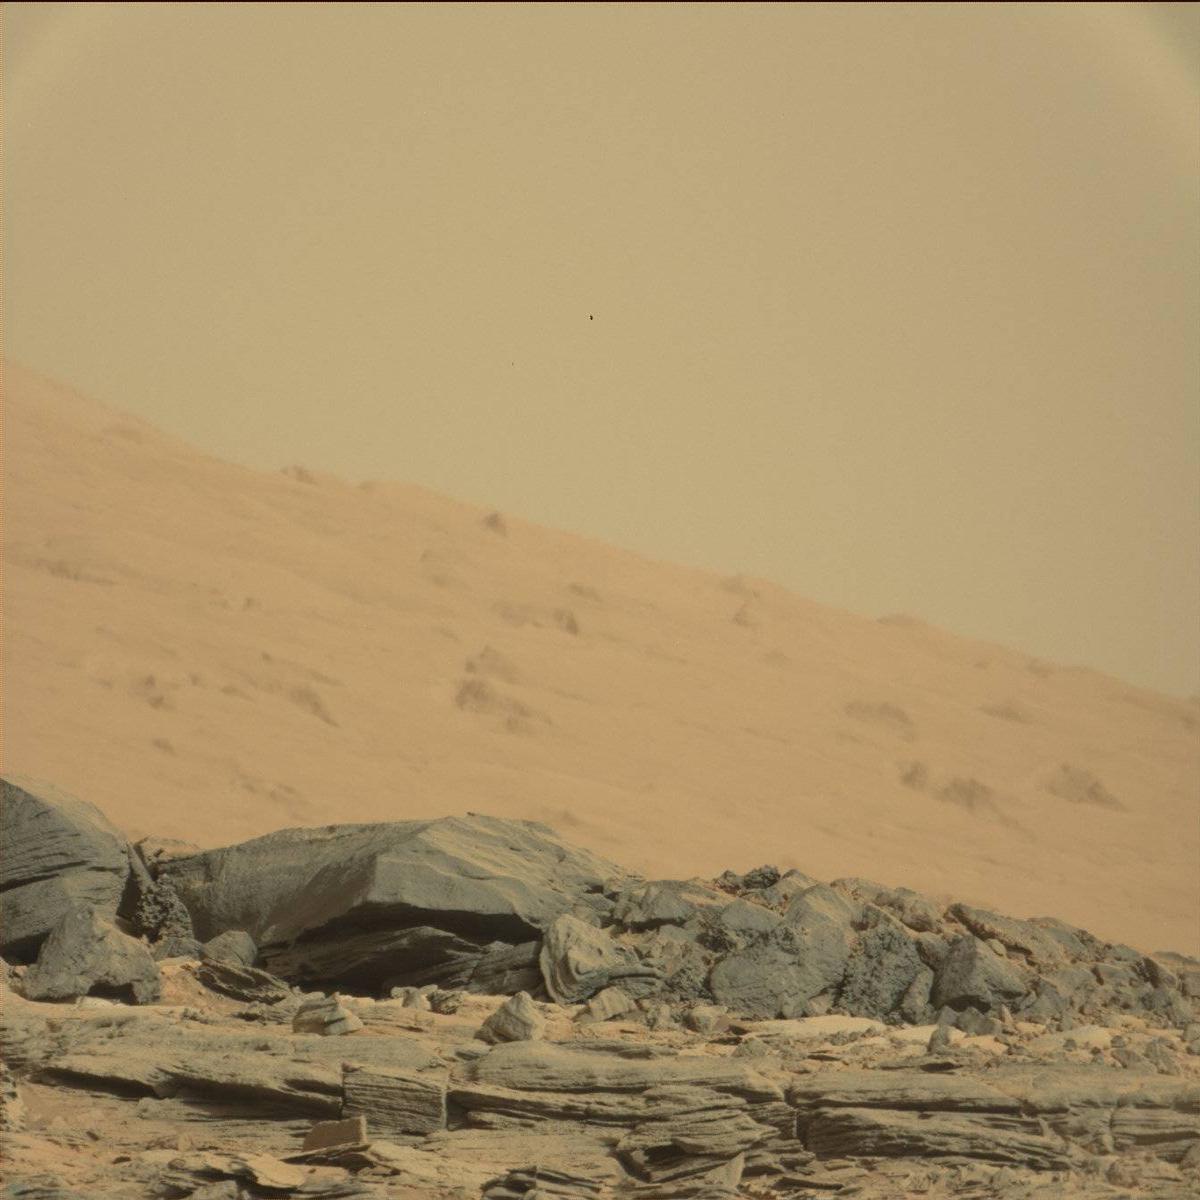
Terrain classes present: Bedrock, Ridge, Sand / Soil, Sky